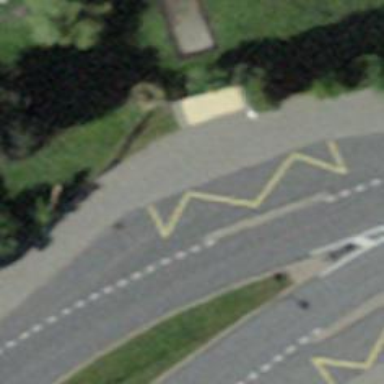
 serving as platform for public transportation."